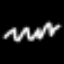
Label: squiggle